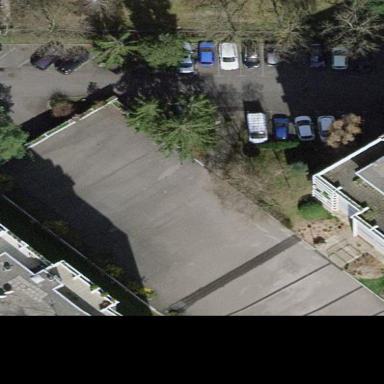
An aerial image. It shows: Parking building.